Field crop: maize
Growth stage: 1
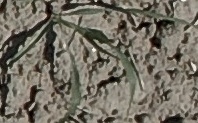
Species: sorghum